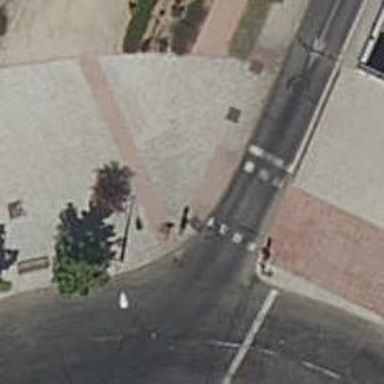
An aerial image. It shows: Uncontrolled footway crossing with markings.